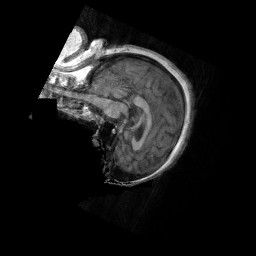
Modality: T1w
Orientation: sagittal
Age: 50
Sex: female
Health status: ill
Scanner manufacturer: siemens
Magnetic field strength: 3 T
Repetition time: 1.9 s
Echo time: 0.00247 s